Question: I want to put help buttons on all my windows, like this:

But when I put the help button in, the minimize/maximize buttons disappear. Does Windows forbid having the min/max buttons together with the help buttons? That would be disappointing because that would mean I could put the help button only on dialogs and not on frames.
If Windows does forbid this, it would be nice to see an official Microsoft document which talks about this policy.
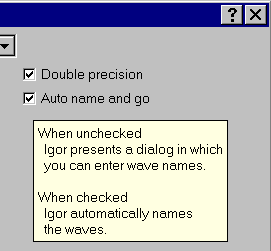
Answer: It is not possible through setting windows styles. If you really wanted to you could set some hooks that would probably let you do what you want, but I would not recommend doing that. You can mimic the functionality of the help button by sending the <URL> message.
According to <URL>, the styles 'WS_MAXIMIZEBOX' and 'WS_MINIMIZEBOX' can not be combined with 'WS_EX_CONTEXTHELP'.